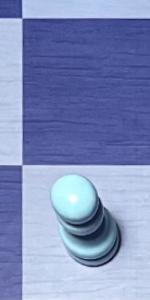
Label: Pawn_White